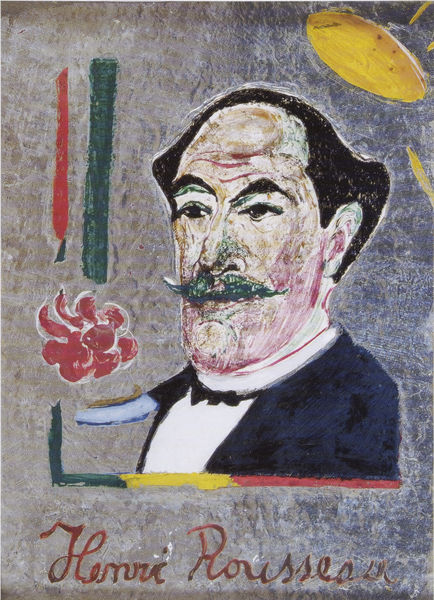
Titel: Bildnis Henri Rousseau
Künstler: Franz Marc
Standort: München
Institution: Städtische Galerie im Lenbachhaus
Schlagwörter: blau, feder, gemälde, kopf, mann, schatten, aquarell, gelb, grün, blume, braun, bunt, frisur, grau, haar, lampe, licht, mund, nase, ohr, pastell, profil, schwarz, stirn, weiss, zeichnung, blick, blüte, rose, rot, malerei, muster, naive malerei, ornament, schleife, alt, anzug, bart, hemd, jacke, schnurrbart, wand, augen, falten, gesicht, kragen, rahmen, bildnis, herr, portrait, porträt, signatur, öl, sonne, auge, haare, augenbrauen, bruststück, kinn, ohren, poträt, rosa, früchte, gemüse, hellblau, schrift, ecke, abstrakt, modern, farbe, grafik, violett, wasserfarbe, naiv, schriftzug, beleuchtung, rand, französisch, essen, frack, schnäuzer, duktus, einfach, krawatte, inschrift, brauen, glatze, ölfarbe, fliege, schnauzbart, schnauzer, striche, collage, rousseau, name, linie, schwarzweiss, künstler, markant, strich, plakat, selbstbildnis, stift, kurz, henri, oht, heiligenschein, halbprofil, kartoffel, smoking, zeichnerisch, schwar, bezeichnung, schreibschrift, harr, selbstproträt, henri rousseau, jackke, zecihnung, geb, hellbalau, lume, rotgrün, eugen, italienier, schwharz, hanri